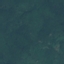
Land use / land cover class: Forest